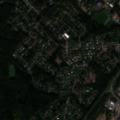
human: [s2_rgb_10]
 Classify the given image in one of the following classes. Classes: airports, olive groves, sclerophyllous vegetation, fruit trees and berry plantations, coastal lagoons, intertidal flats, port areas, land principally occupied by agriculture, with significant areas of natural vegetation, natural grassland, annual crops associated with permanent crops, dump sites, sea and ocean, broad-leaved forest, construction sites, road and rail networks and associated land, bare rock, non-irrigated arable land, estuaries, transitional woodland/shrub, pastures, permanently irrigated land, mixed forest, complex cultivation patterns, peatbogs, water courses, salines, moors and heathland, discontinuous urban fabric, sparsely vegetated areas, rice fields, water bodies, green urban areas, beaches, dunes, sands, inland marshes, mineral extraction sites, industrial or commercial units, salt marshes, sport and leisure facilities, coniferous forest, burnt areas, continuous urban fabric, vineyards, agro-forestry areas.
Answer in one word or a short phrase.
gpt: discontinuous urban fabric, airports, coniferous forest, mixed forest